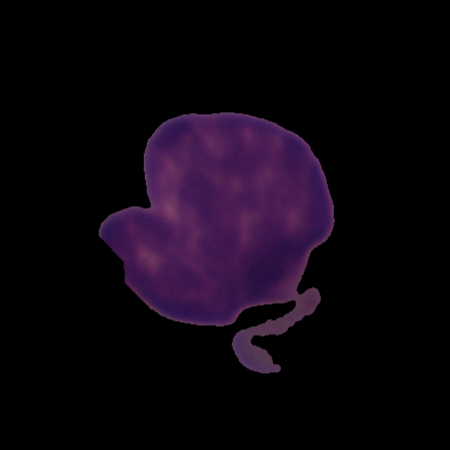
Label: cancer